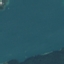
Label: SeaLake